Field crop: maize
Growth stage: 2
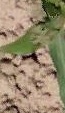
Species: maize